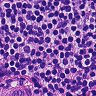
Metastatic tissue present: yes